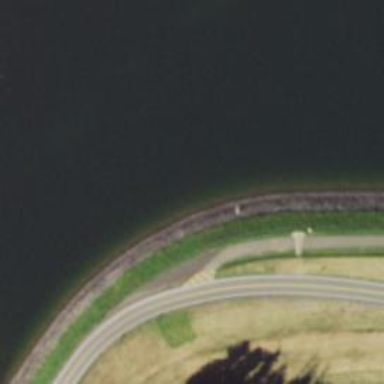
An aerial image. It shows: Dam across waterway.